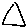
Label: triangle